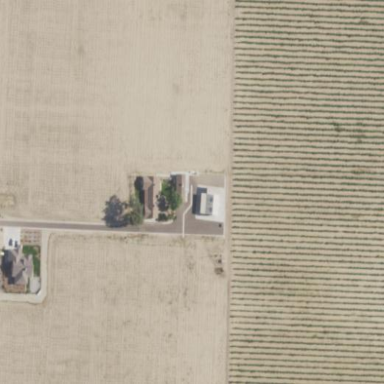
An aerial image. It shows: Vineyard.